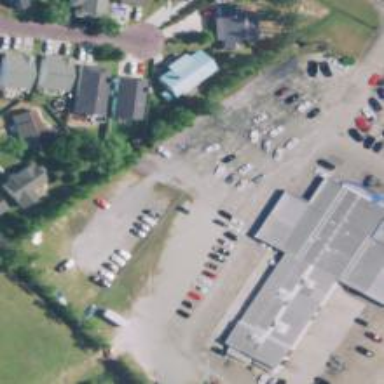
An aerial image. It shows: Building housing car shop.